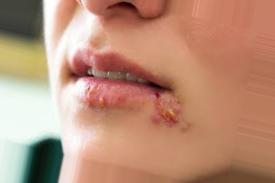
Condition: Mouth Ulcer